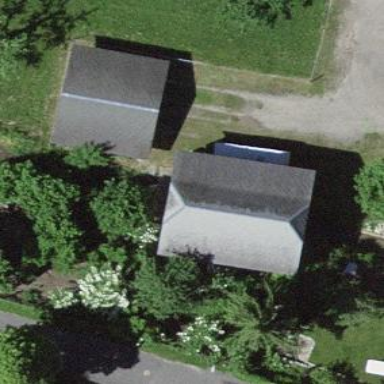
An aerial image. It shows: Rural barn.